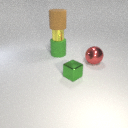
small green metal cube to the right of large green rubber cylinder